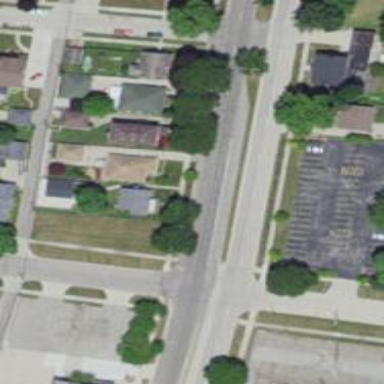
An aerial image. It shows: Secondary road with separate sidewalk.